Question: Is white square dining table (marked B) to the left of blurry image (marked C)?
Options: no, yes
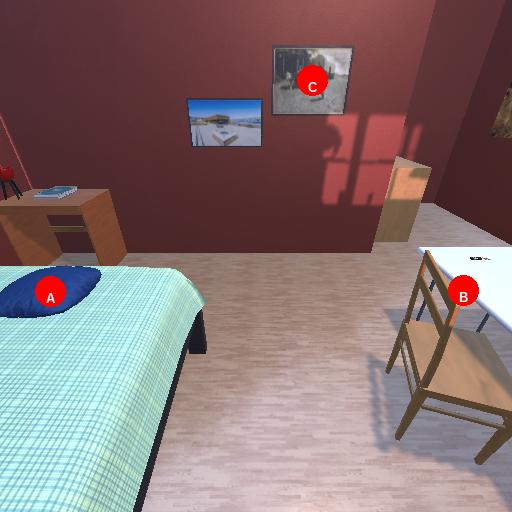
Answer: no